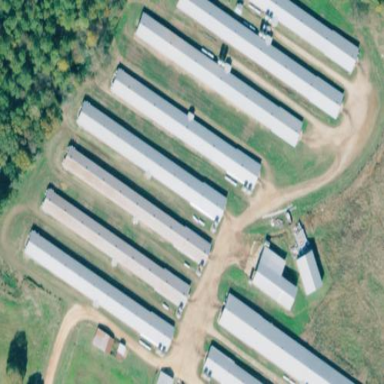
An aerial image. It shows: Poultry farmyard is depicted in the image.